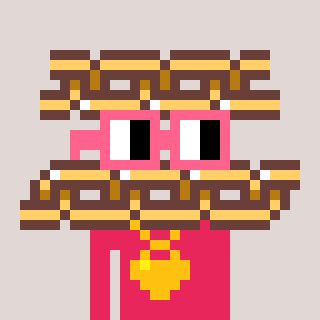
a pixel art character with square pink glasses, a chain-shaped head and a redpinkish-colored body on a warm background